Field crop: maize
Growth stage: 2
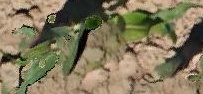
Species: maize